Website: lowes
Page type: order-returns
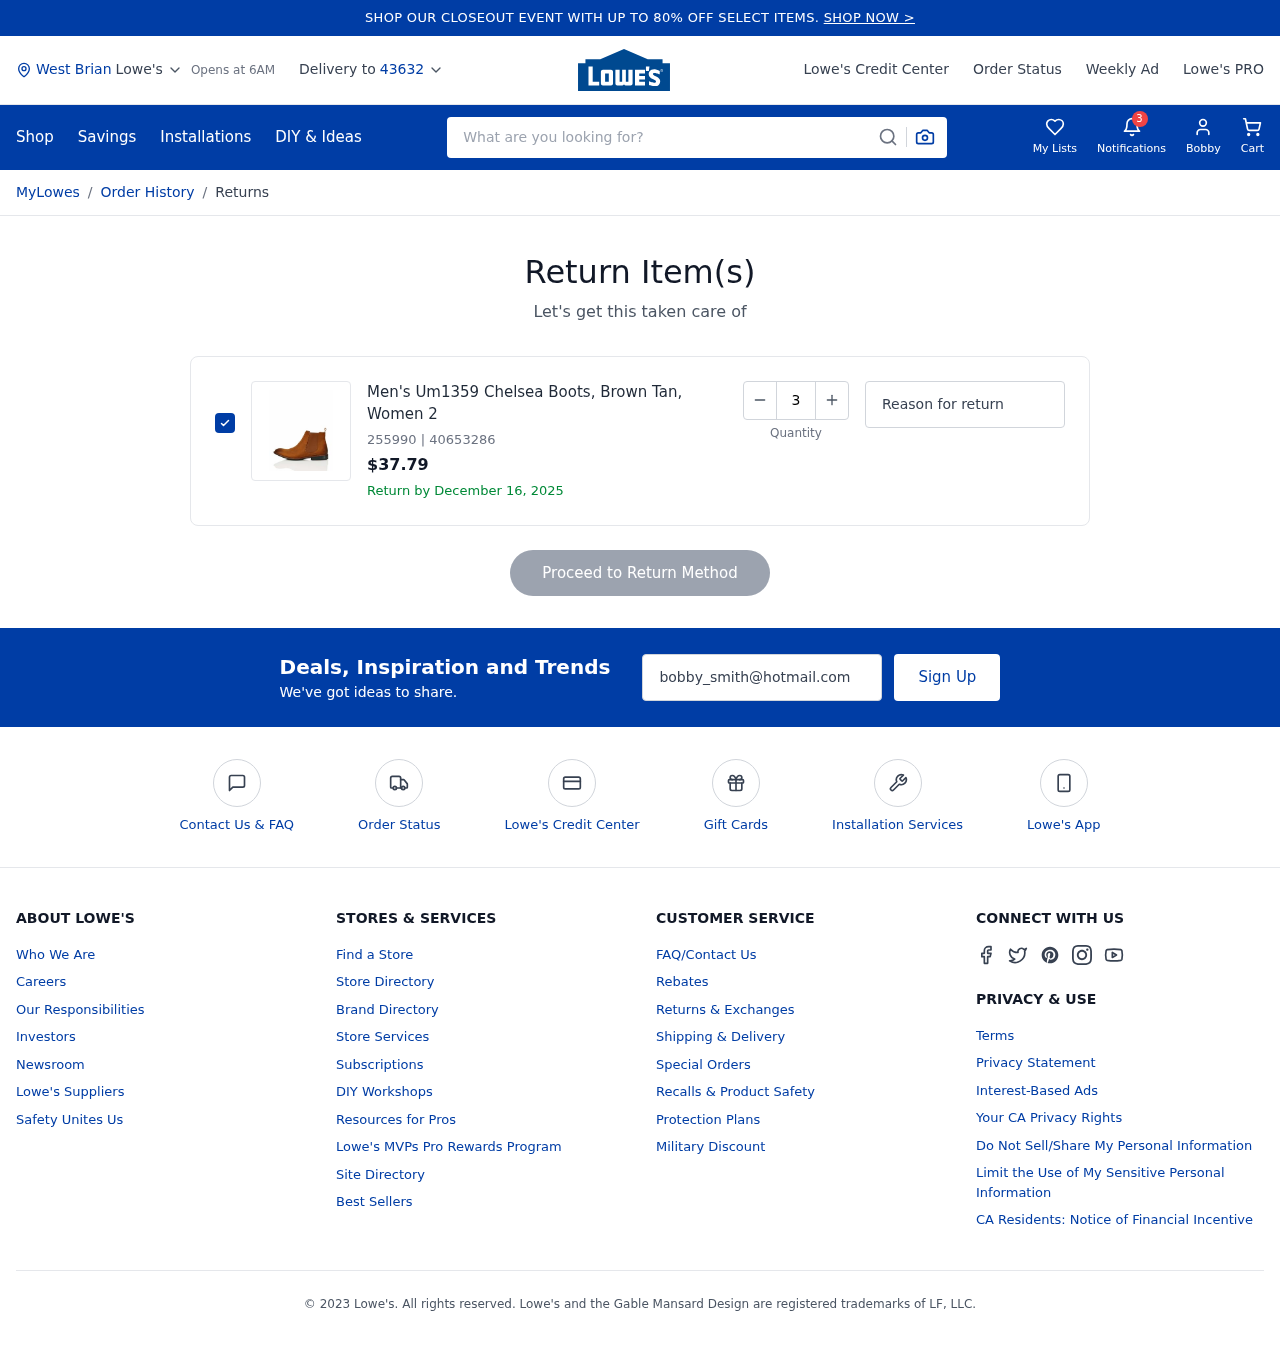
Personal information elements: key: PII_CITY
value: West Brian
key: PII_FIRSTNAME
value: Bobby
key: PII_POSTCODE
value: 43632
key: PII_EMAIL
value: bobby_smith@hotmail.com
Product elements: key: PRODUCT1_NAME
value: Men's Um1359 Chelsea Boots, Brown Tan, Women 2
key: PRODUCT1_PRICE
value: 37.79
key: PRODUCT1_ITEM_NUMBER
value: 255990
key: PRODUCT1_MODEL_NUMBER
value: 40653286
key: PRODUCT1_QUANTITY
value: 3
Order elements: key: ORDER_RETURN_BY_DATE
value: December 16, 2025